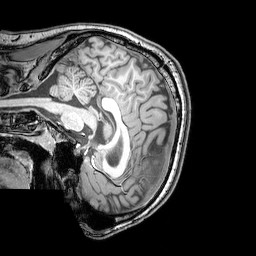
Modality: T1w
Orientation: sagittal
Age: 23
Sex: male
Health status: healthy
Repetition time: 0.081 s
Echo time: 0.037 s